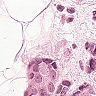
Metastatic tissue present: yes